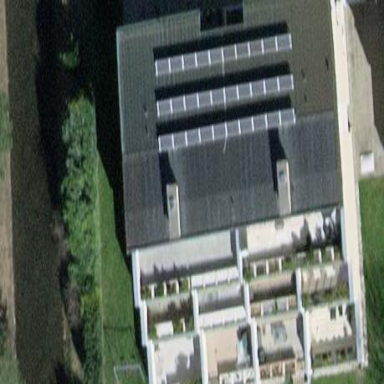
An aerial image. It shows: Skillion-roofed apartment building.